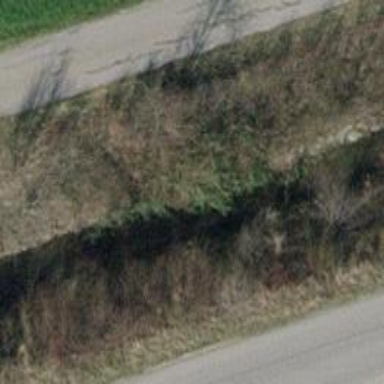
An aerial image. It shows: Hedge barrier.